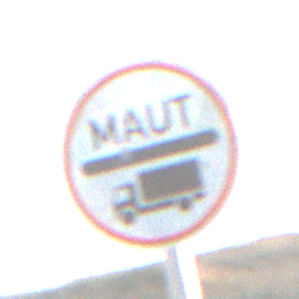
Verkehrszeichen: Mautpflicht
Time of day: SunriseSunset
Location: Outdoor (Nature)
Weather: PartlyCloudy
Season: NotSpecified
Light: Natural